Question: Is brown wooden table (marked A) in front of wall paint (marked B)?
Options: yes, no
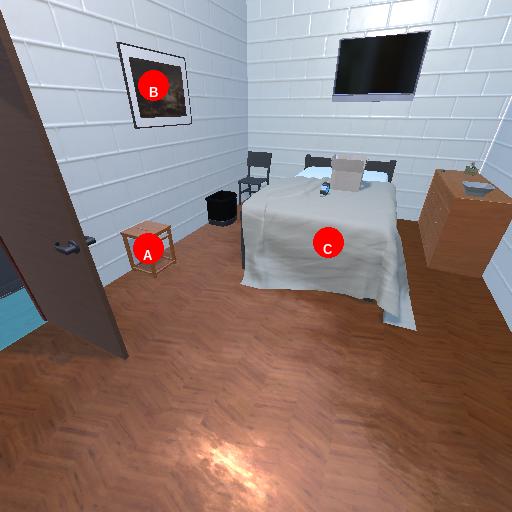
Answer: yes